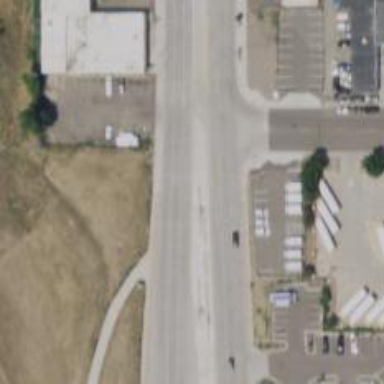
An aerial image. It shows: Unmarked stop crossing on the road.